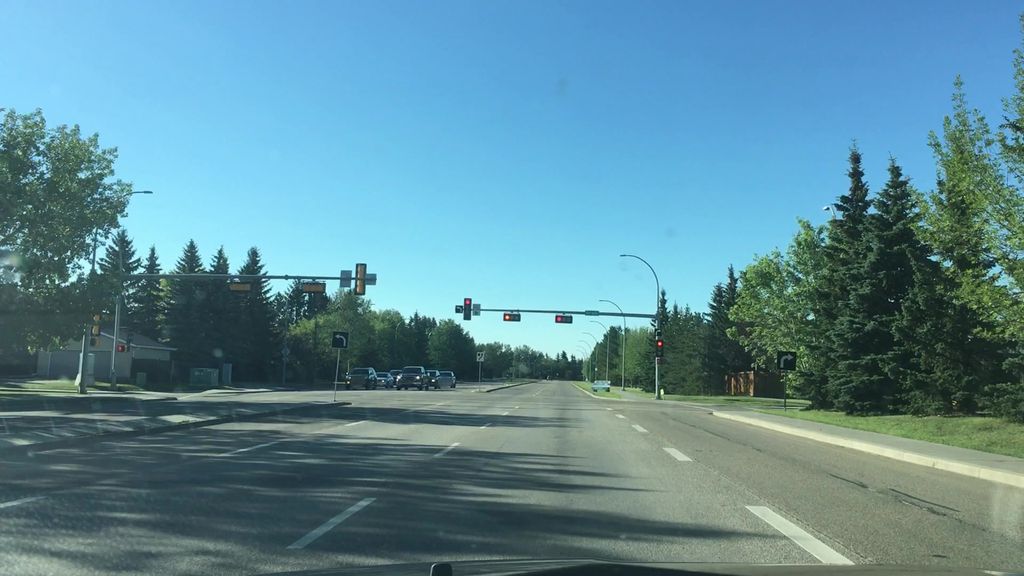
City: edmonton